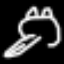
Label: frog